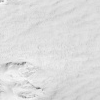
Atmospheric dust classification: not_dusty